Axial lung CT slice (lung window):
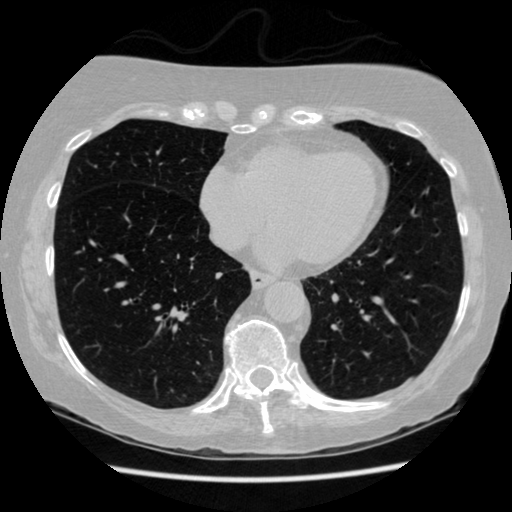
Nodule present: no